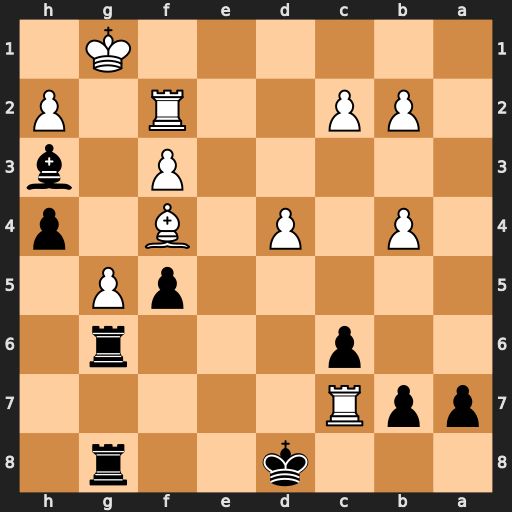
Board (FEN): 3k2r1/ppR5/2p3r1/5pP1/1P1P1B1p/5P1b/1PP2R1P/6K1
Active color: b
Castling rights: -
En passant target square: -
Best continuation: Rxg5+ Bxg5+ Rxg5+ Kh1 Kxc7